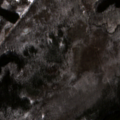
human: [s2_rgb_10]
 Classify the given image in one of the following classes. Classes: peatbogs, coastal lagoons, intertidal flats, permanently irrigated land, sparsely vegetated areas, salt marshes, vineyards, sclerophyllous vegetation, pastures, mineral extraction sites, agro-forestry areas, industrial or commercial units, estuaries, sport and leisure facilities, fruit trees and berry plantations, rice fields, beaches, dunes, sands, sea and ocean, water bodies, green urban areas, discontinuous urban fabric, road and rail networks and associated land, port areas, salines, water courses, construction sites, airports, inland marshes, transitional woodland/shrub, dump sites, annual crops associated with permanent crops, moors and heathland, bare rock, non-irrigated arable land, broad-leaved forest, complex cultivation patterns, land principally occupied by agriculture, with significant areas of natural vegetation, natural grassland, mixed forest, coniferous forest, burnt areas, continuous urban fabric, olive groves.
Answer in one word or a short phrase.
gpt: pastures, broad-leaved forest, mixed forest, transitional woodland/shrub